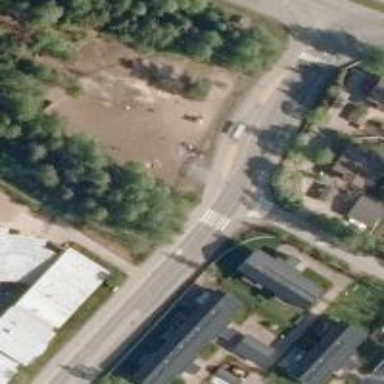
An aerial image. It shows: Cycleway with asphalt surface and kerb separation.